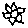
Label: flower